Question: I am getting this error when I try to open the solution file of my project. The solution is 2012 file (checked using notepad).

If I click on Ok, The solution opens up except for one csproject which does not load.
I get a in UpgradeLog.htm file, with the following error for the project which failed to load. Could not figure out much from it.
> The application which this project type is based on was not found.
Please try this link for further information:
<URL>
Does the upgrade report mean that it is a project from previous version of Visual studio? It does not open in Visual Studio 2010 either.
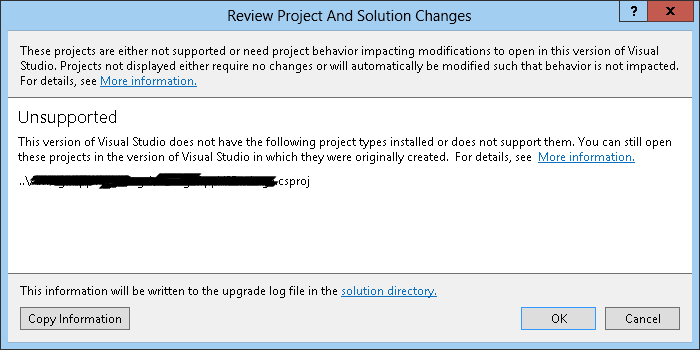
Answer: The error doesn't say that Visual Studio doesn't support '.csproj' files at all, it says it doesn't support a in that particular project file. This means this either isn't project as you claim, or you are trying to build it on a different machine from the one used to create the project.
Visual Studio uses various elements in a '.csproj' file to determine its project type. See <URL>. It does this so it knows how to compile your project, what properties tabs to show, what context menu options should be available and so on.
Certain project types can cause this error. Usually they require some kind of SDK to be installed on the machine used to open or build the project.
You should search the web for the GUID mentioned in the error message you show (the value after 'o1='). You can also open the project file in a text editor and find the '<ProjectTypeGuids>' elements, which contains comma-separated project type GUIDs.
Then to find out which SDK or tool you need to install in order to be able to open or build the project.
If you paste the specific GUID from your error message in your favorite web search engine, you'll find <URL>. This means that in this case, your project is a Visual Studio 2013 extension.
This is what documentation is for. You should at least put a ReadMe.txt file in your project directory, explaining what the prerequisites for building a project are, especially when it won't open or build with Visual Studio out of the box.